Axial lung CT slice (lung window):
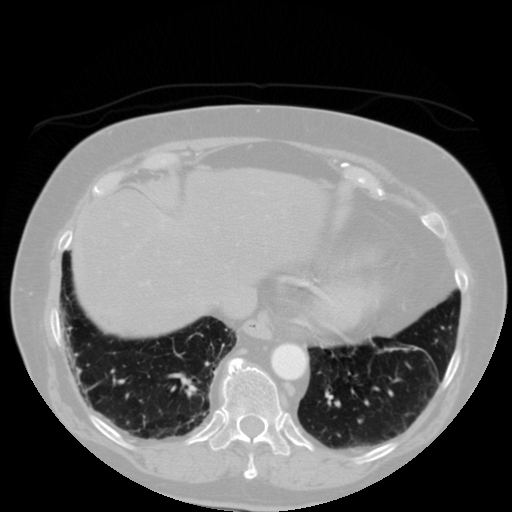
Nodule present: no